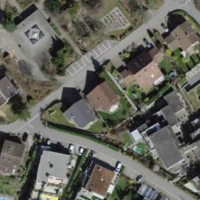
EUNIS habitat code: 54
Species observed at this site:
Ajuga reptans